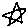
Label: star